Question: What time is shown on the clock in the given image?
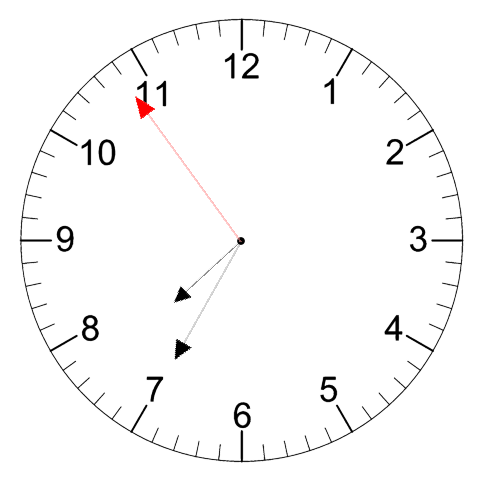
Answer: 07:34:54